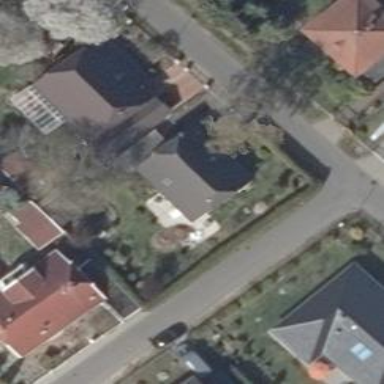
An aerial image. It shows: Detached building with half-hipped roof shape.